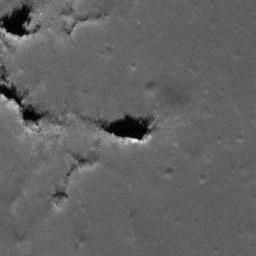
Pit: Messier A 4a
Host crater: Messier A
Host type: impact_melt
Lunar coordinates: latitude -2.044, longitude 46.882